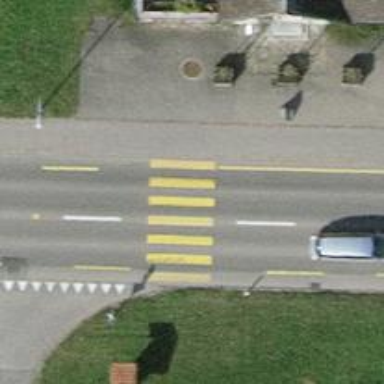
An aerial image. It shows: Asphalt sidewalk along the footway.